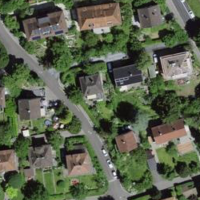
EUNIS habitat code: 54
Species observed at this site:
Leontopodium nivale